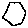
Label: hexagon